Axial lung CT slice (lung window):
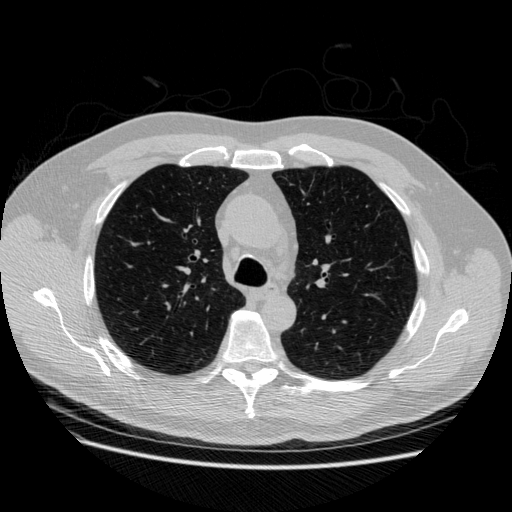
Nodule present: no